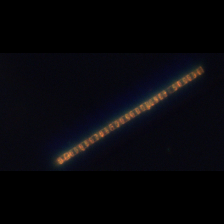
Taxon: Skeletonema
Group: Diatoms